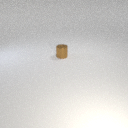
small brown metal cylinder